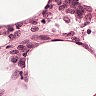
Metastatic tissue present: no